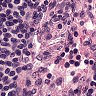
Metastatic tissue present: no